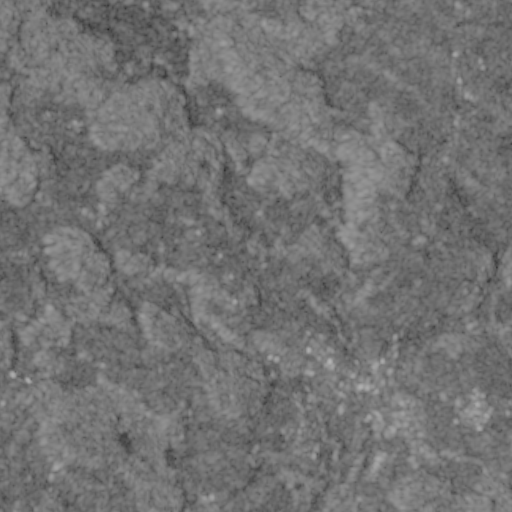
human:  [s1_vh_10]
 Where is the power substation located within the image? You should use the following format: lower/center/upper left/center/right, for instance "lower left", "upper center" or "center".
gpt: The power substation is located in the lower right of the image.
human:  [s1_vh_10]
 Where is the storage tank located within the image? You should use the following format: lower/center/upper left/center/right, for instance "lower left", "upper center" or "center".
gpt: The storage tank is located in the upper left of the image.
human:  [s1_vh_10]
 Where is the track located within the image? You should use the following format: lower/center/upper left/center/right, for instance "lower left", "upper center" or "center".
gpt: The track is located in the lower center of the image.
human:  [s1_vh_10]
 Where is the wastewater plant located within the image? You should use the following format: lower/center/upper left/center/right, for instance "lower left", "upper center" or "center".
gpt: The wastewater plant is located in the lower right of the image.
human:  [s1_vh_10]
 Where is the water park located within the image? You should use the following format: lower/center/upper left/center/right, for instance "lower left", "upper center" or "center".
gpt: The water park is located in the center right of the image.
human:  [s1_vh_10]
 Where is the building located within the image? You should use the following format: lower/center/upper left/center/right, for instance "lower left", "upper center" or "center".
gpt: There is no building in the image.

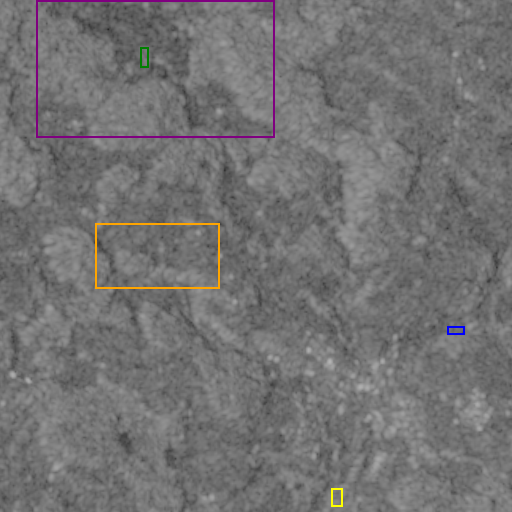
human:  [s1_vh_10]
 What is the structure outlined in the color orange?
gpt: The structure outlined in orange is a crop field.
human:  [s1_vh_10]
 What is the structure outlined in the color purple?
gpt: The structure outlined in purple is a park.
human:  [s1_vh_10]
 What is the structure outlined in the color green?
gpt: The structure outlined in green is a parking lot.
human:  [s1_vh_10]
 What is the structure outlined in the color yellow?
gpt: The structure outlined in yellow is a wastewater plant.
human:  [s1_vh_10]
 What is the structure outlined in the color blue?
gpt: The structure outlined in blue is a water park.
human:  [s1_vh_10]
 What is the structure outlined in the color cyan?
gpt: There is no cyan outline.